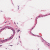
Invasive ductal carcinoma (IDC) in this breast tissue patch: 0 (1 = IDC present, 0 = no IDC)